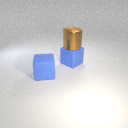
large blue rubber cube behind large blue rubber cube